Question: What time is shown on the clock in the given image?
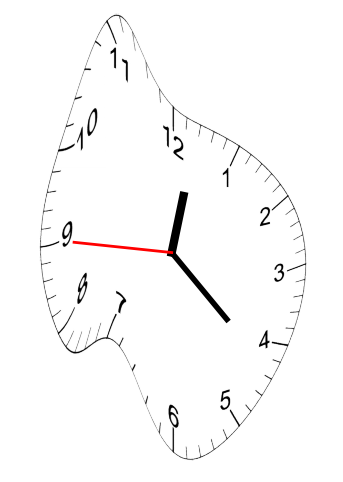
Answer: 12:21:45